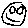
Label: smiley face